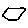
Label: hexagon